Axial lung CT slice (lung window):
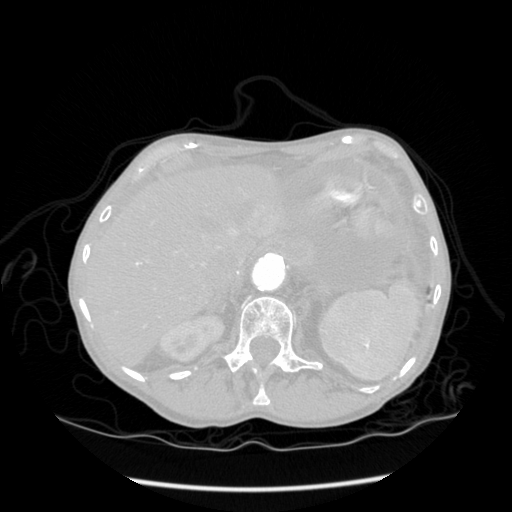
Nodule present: no